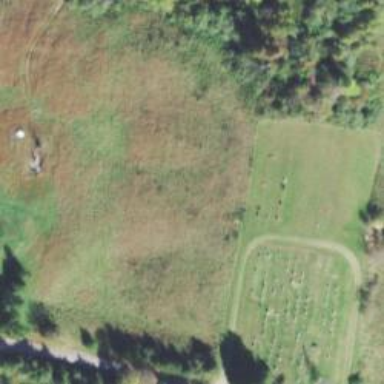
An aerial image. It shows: Grave yard.